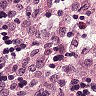
Metastatic tissue present: no